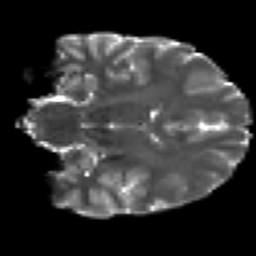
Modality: T2w
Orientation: coronal
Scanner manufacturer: siemens
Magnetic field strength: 3 T
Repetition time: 7.8 s
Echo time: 0.09 s